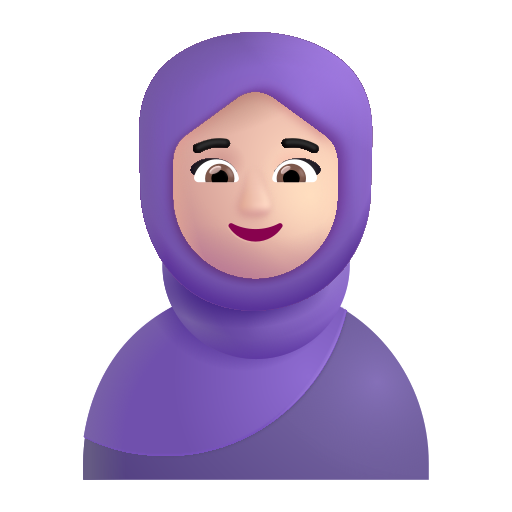
woman with headscarf color light